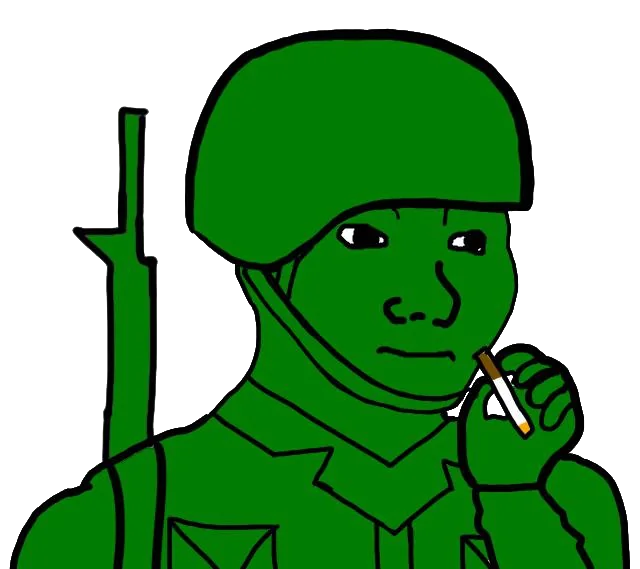
Label: 5_Objakt